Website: bh-photo
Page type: payment
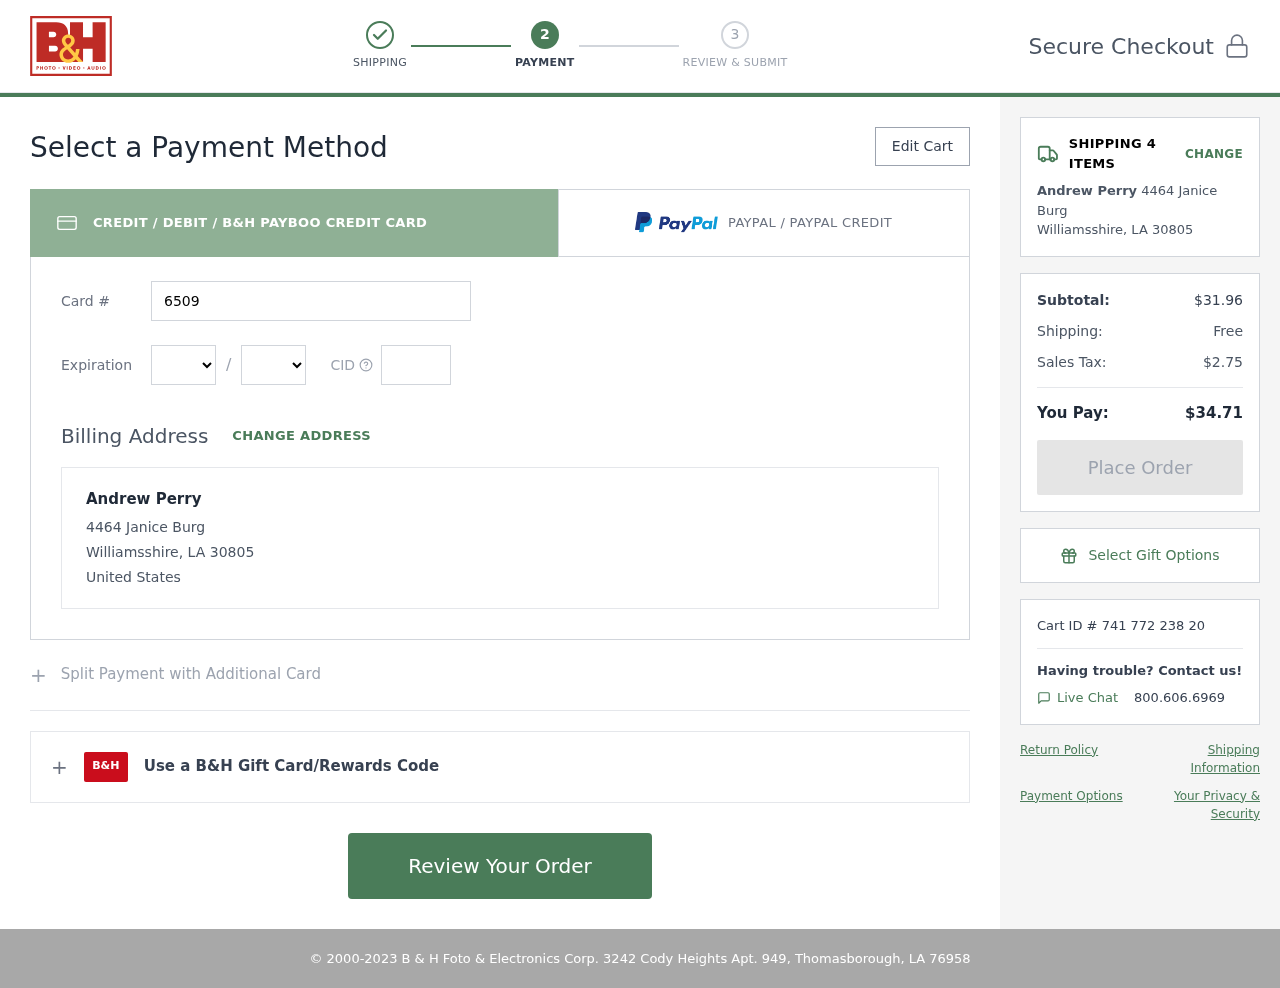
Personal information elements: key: PII_CARD_CVV
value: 332
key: PII_CARD_EXPIRY_MONTH
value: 09
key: PII_CARD_EXPIRY_YEAR
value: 27
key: PII_CARD_NUMBER
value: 6509 0077 4012 9711
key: PII_CITY_STATE_ZIP
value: Williamsshire, LA 30805
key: PII_COUNTRY
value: United States
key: PII_FULLNAME
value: Andrew Perry
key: PII_STREET
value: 4464 Janice Burg
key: PII_FULLNAME2
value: Andrew Perry
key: PII_CITY
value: Williamsshire
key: PII_STATE_ABBR
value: LA
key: PII_POSTCODE
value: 30805
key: PII_POSTCODE_FULL
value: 30805
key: PII_CITY_STATE
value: Williamsshire, LA
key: PII_POSTCODE_NUMERIC
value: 30805
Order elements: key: ORDER_NUM_ITEMS
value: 4
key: ORDER_SUBTOTAL
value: $31.96
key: ORDER_SHIPPING_COST
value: Free
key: ORDER_TAX
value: $2.75
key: ORDER_TOTAL
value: $34.71
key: ORDER_ID
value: Cart ID # 741 772 238 20